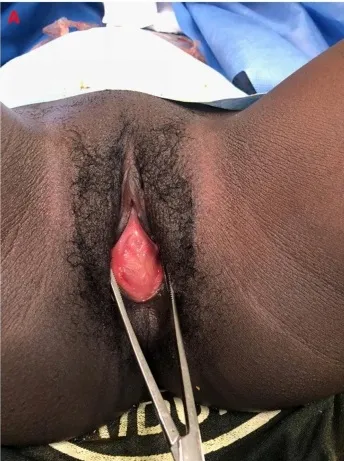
Imperfect hymen.
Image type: medical_photograph (other_medical_photograph)